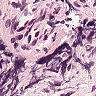
Metastatic tissue present: no